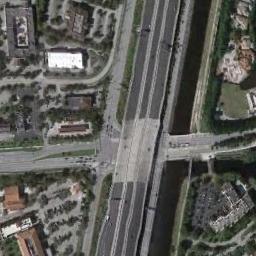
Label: overpass